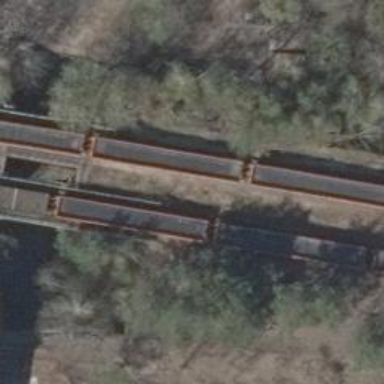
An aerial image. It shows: Railway bridge leading to rail yard.